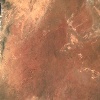
Label: land